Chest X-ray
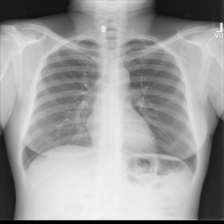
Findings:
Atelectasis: negative
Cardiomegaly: negative
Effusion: negative
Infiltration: negative
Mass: negative
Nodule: negative
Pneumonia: negative
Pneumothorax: negative
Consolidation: negative
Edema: negative
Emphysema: negative
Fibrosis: negative
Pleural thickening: negative
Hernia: negative